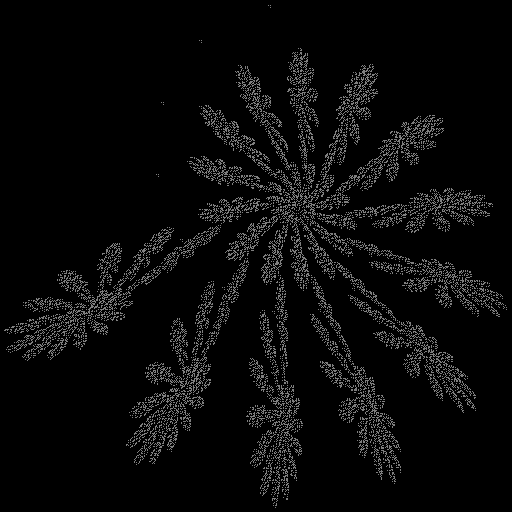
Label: swirl